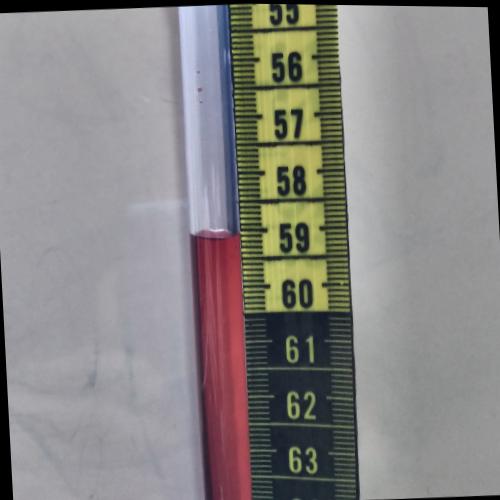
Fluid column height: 59.1 cm